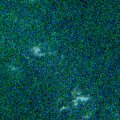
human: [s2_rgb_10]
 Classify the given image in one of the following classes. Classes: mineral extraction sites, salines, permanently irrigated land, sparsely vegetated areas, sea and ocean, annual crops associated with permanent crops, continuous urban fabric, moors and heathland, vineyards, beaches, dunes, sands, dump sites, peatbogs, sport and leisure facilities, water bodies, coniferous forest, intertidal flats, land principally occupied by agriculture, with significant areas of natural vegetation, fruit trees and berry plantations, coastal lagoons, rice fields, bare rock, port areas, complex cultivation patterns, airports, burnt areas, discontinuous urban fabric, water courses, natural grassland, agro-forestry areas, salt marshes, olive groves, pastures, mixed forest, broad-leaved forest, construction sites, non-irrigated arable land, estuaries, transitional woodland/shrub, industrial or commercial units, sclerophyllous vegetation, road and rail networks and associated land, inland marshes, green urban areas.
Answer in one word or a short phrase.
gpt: sea and ocean